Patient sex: M
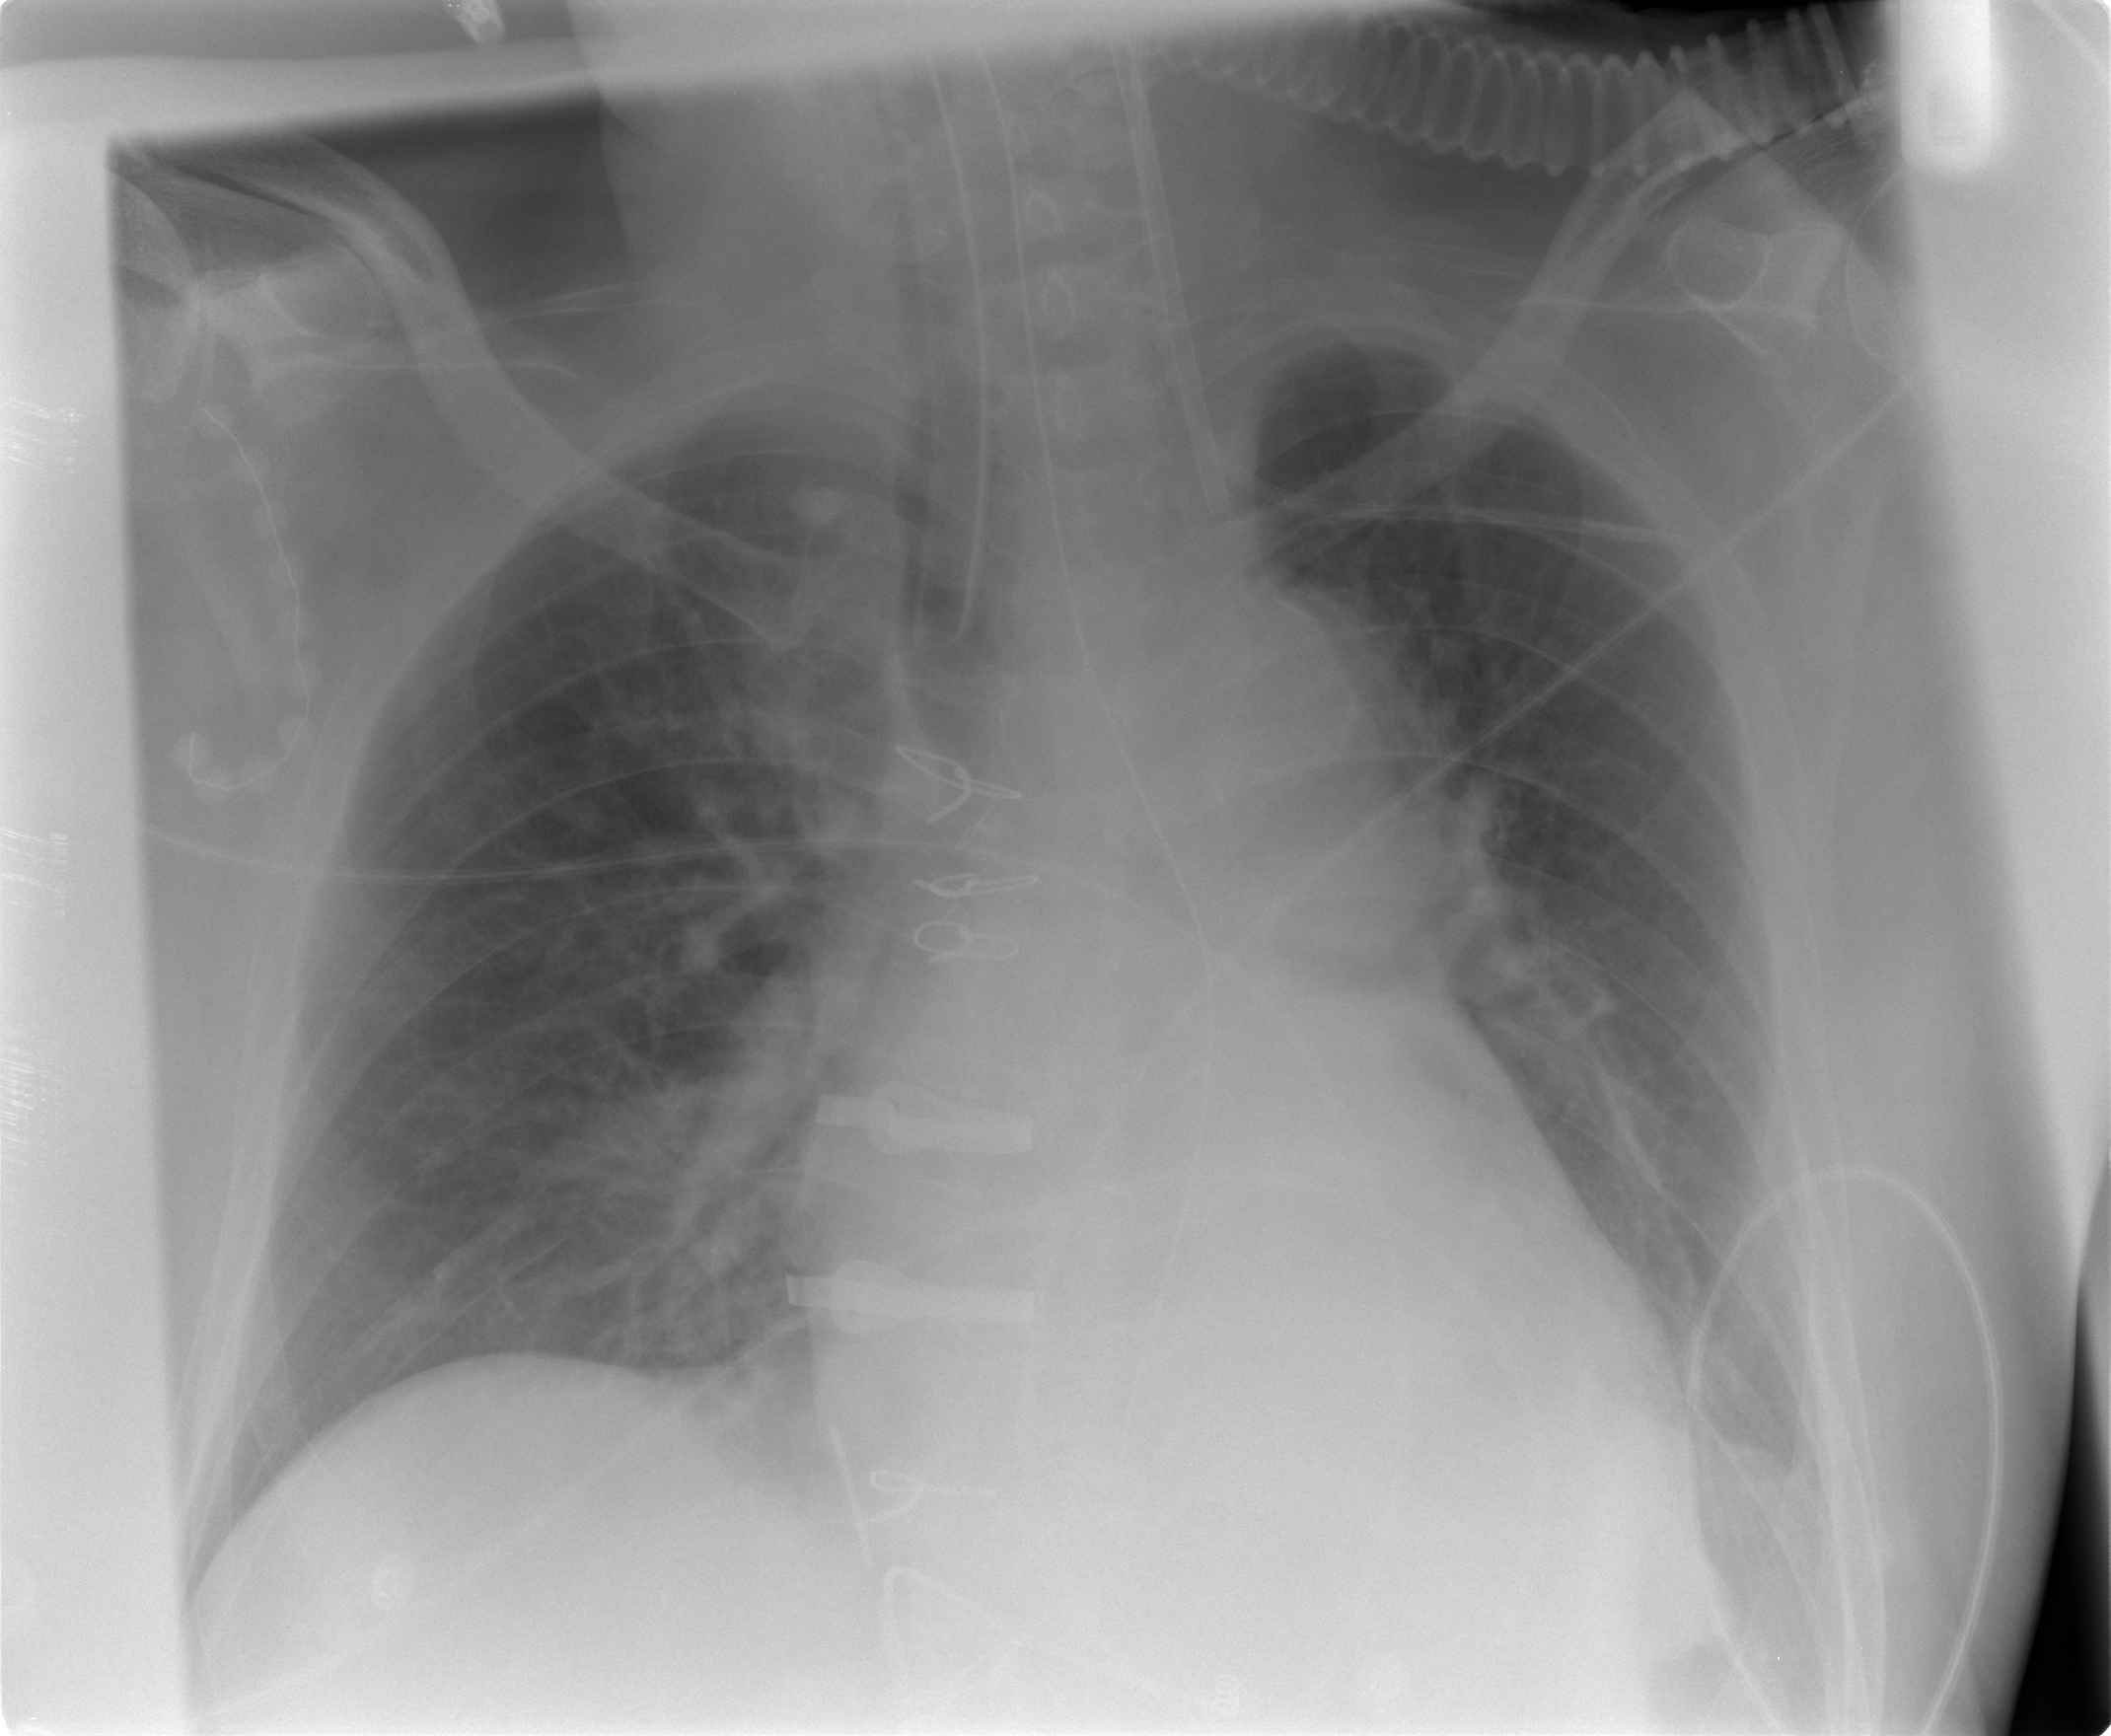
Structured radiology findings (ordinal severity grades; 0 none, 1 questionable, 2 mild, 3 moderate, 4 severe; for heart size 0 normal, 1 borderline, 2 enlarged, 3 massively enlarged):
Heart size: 0
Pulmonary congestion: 0
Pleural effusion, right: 0
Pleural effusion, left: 1
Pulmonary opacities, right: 0
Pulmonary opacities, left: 0
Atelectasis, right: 0
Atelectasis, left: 1